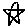
Label: star